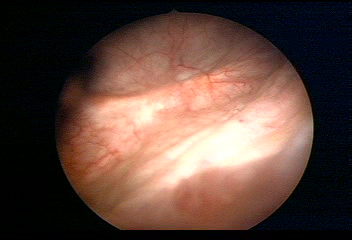
Modality: WLC
Class: Normal mucosa
Bladder cancer association: No